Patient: sex M, age 29
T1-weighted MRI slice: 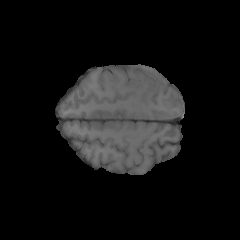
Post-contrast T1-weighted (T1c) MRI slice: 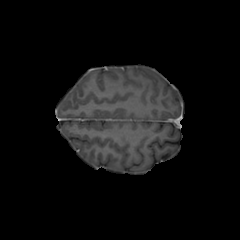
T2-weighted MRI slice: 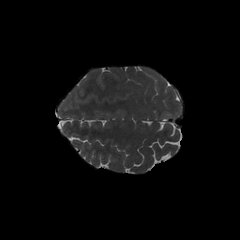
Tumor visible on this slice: no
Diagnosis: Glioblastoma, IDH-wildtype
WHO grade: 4